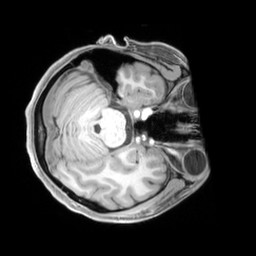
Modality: T1w
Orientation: axial
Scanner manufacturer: siemens
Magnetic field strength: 3 T
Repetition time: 2.3 s
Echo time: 0.00226 s